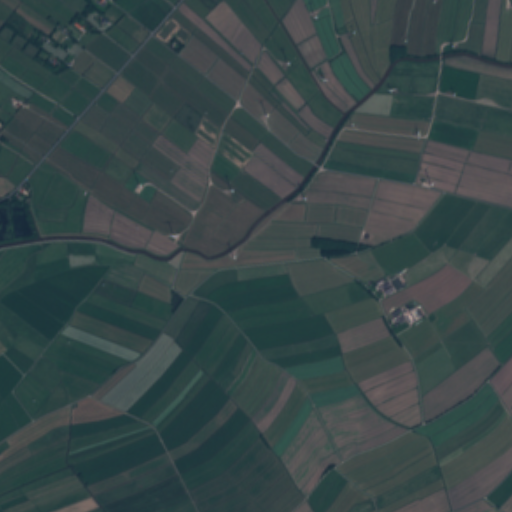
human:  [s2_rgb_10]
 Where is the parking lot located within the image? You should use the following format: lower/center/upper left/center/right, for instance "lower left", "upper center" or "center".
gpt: There is no parking lot in the image.